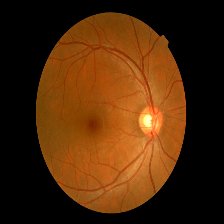
Diabetic retinopathy grade: Mild